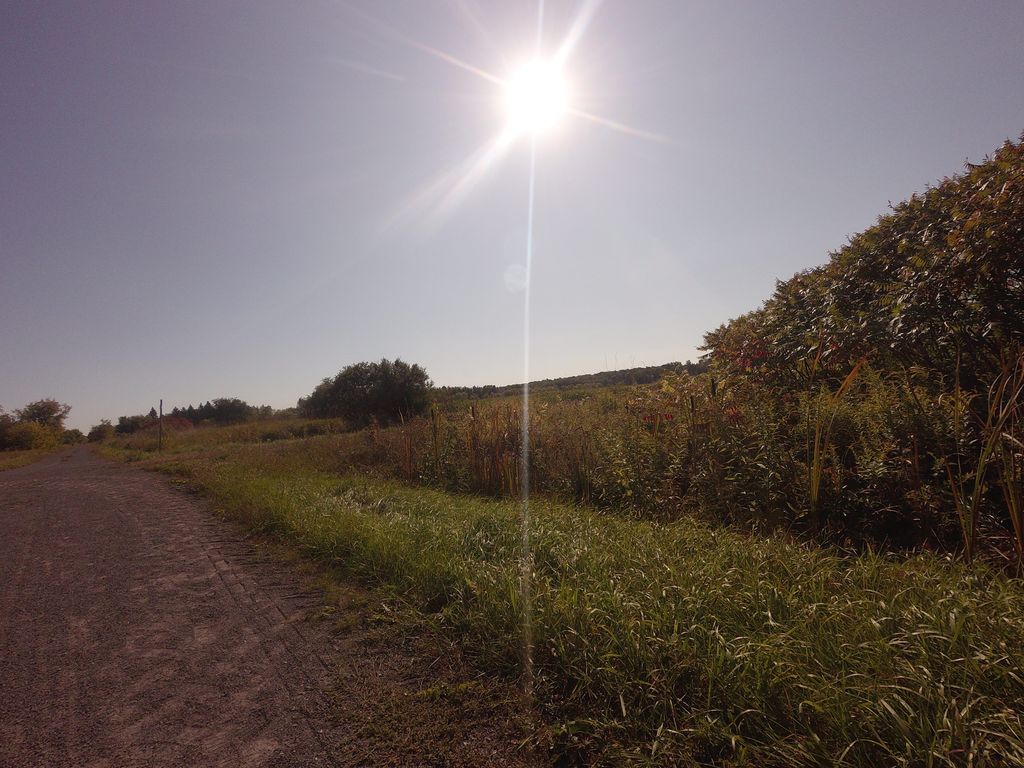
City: ottawa-gatineau